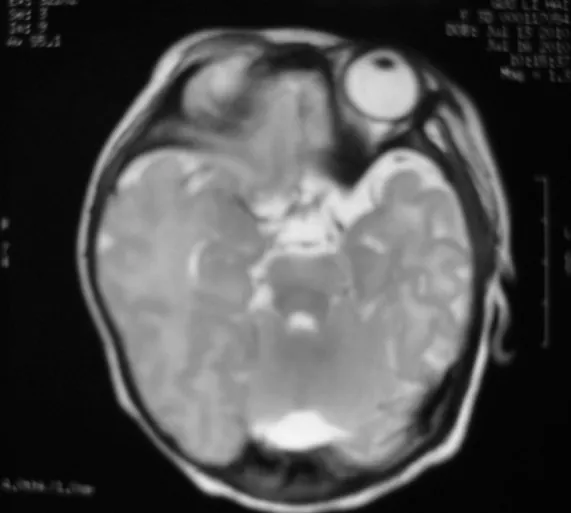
MRI images of neonate head three days after cesarean delivery shows further shrinkage of the torcular thrombosis (T2 weighted images at axial plane).
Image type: radiology (mri)